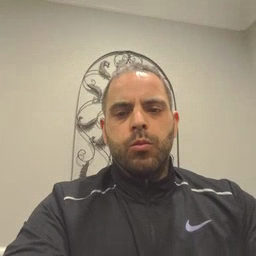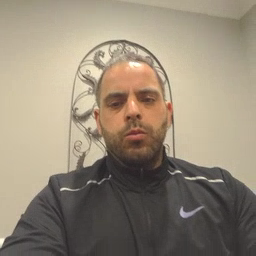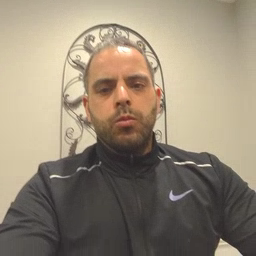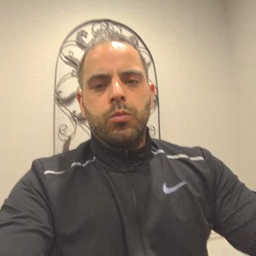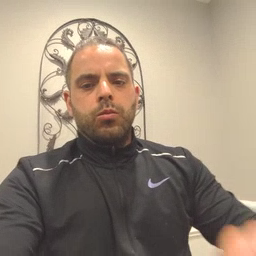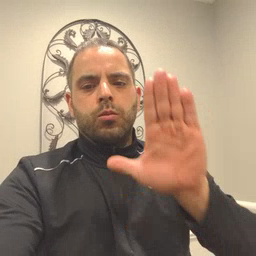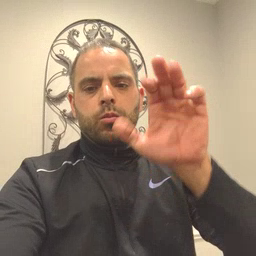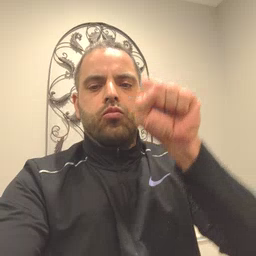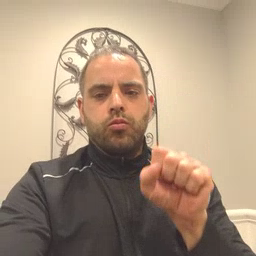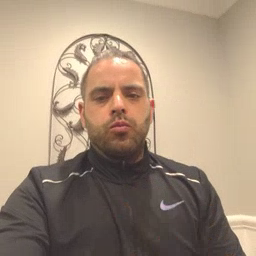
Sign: mitten